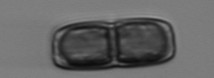
Label: Ephemera